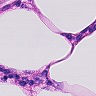
Metastatic tissue present: no